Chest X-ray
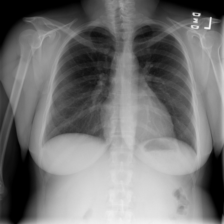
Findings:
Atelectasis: negative
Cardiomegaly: negative
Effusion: negative
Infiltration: negative
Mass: negative
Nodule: negative
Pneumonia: negative
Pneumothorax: negative
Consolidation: negative
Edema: negative
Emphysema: negative
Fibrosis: negative
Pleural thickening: negative
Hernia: negative